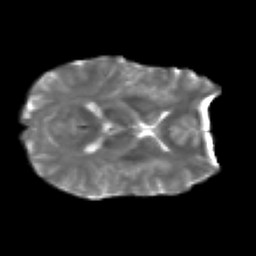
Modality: T2w
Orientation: axial
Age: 27
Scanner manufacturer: siemens
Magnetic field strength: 3 T
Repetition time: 2.2 s
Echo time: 0.084 s